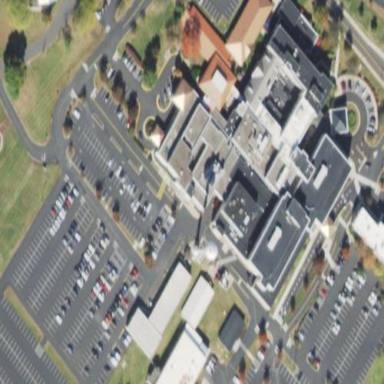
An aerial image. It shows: Healthcare facility identified as hospital.